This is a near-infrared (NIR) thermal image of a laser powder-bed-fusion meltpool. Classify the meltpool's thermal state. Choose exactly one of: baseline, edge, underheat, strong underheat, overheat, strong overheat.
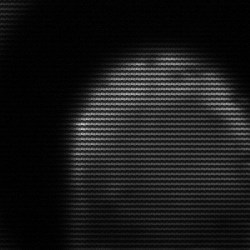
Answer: edge